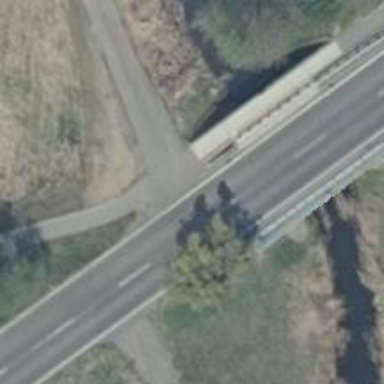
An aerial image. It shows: Primary highway on asphalt bridge.